Interaction volume radius: 5 \u00c5
Interaction volume height: 25 \u00c5
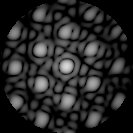
Disorder parameter: 0.1561